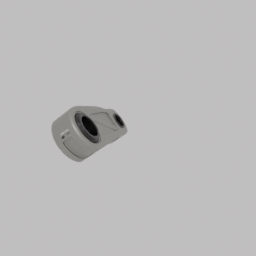
Label: mechanical